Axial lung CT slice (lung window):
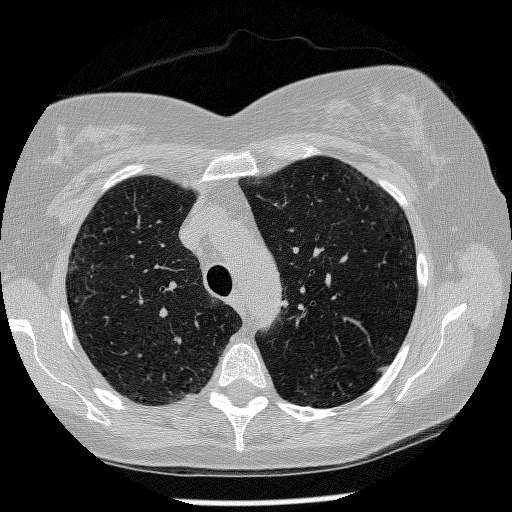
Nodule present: no